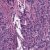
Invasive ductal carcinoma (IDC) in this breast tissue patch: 1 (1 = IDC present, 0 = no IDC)